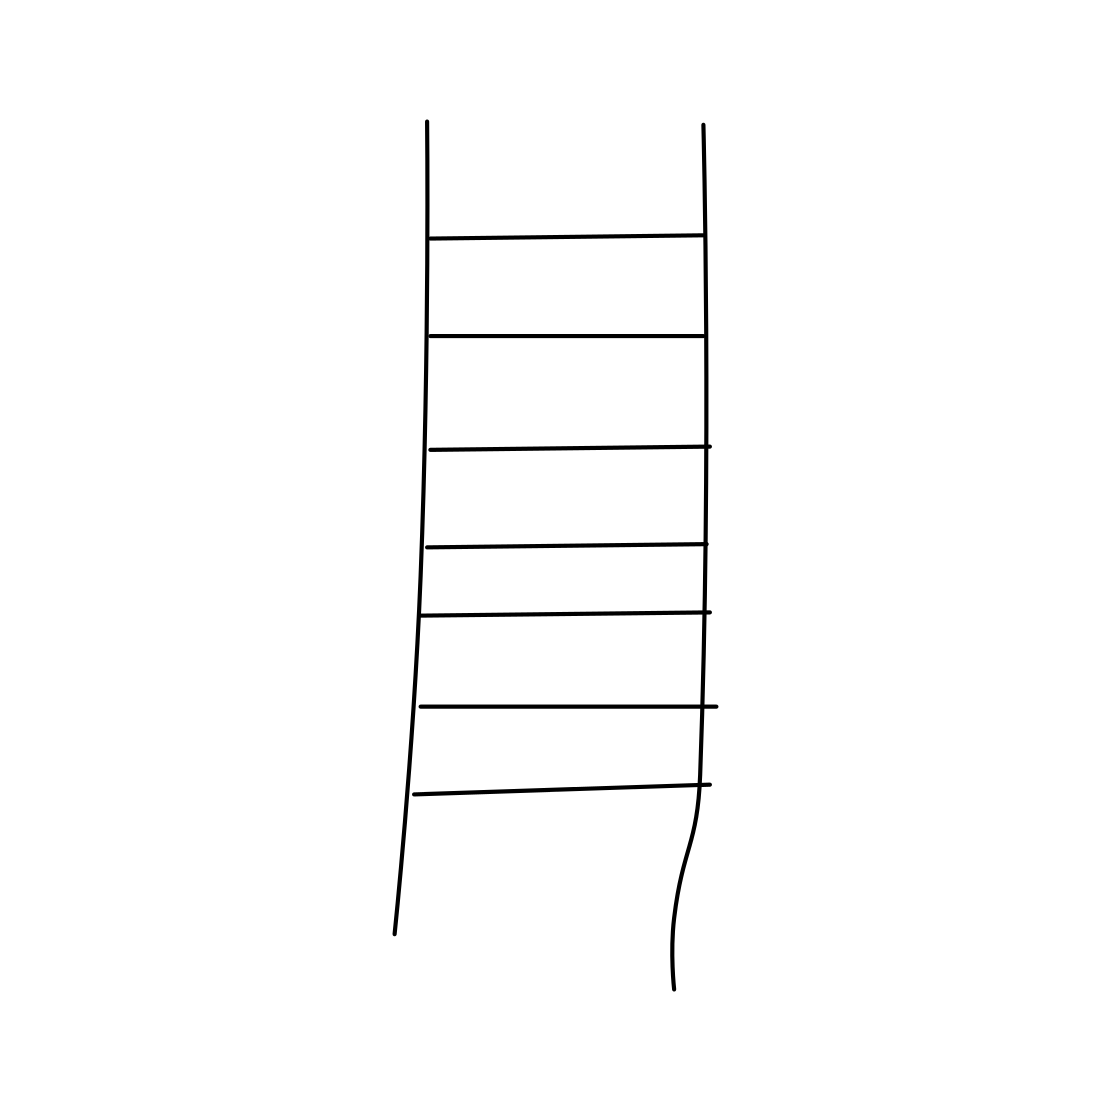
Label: ladder